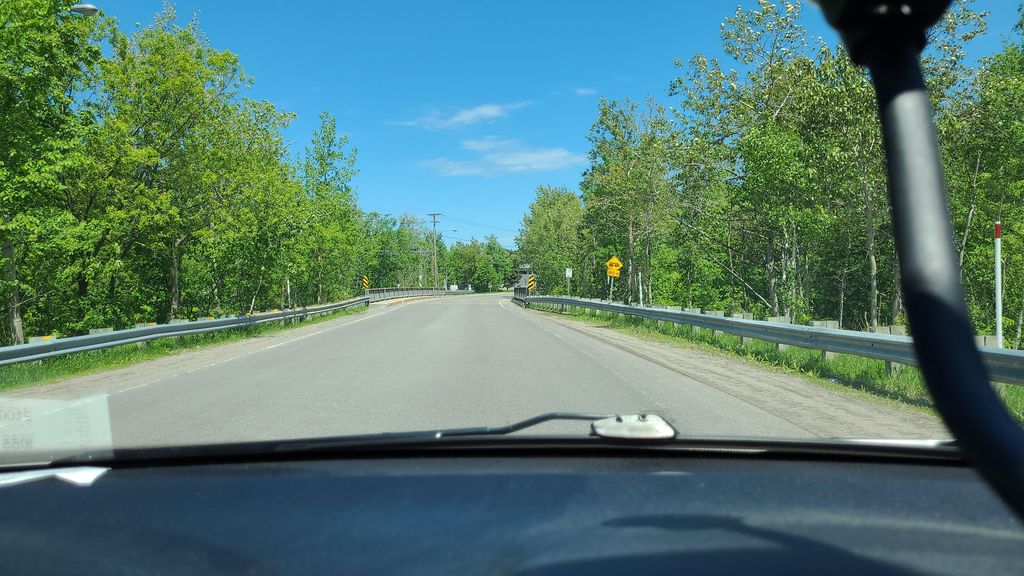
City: quebec_city